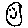
Label: smiley face